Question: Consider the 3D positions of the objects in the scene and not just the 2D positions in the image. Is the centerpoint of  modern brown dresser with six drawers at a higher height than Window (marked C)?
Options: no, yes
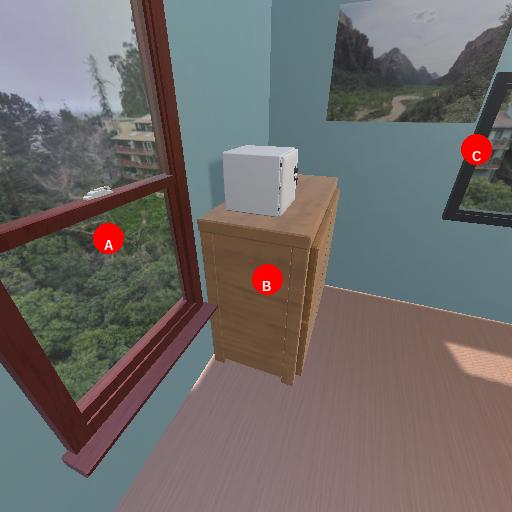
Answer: no